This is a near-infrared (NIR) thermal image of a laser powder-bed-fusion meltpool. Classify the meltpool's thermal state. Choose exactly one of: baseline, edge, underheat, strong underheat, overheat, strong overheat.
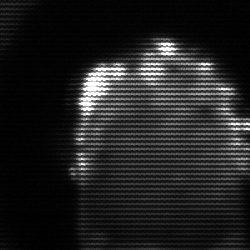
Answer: baseline